【题型】证明题　【知识点】解析几何　【难度】hard
过抛物线 \(T:y^2 = 2px\ (p>0)\) 上的点 \(A(x_0,y_0)\) 的直线 \(l_1\)，\(l_2\) 分别交抛物线 \(T\) 于点 \(B\)，\(C\)。设直线 \(l_1\)，\(l_2\) 的斜率分别为 \(k_1\)，\(k_2\)，\(k_1k_2 = -4\)，当 \(x_0 = 0\) 且点 \(B\)，\(C\) 关于 \(x\) 轴对称时，\(\triangle ABC\) 的面积为 2.

(1) 求抛物线 \(T\) 的方程；

(2) 当 \(y_0 = 2\) 时，证明：直线 \(BC\) 过定点.

(3) 设 \(\triangle ABC\) 的外心 \(E\) 的坐标为 \((x_E,y_E)\)，\(BC\) 的中点 \(M\) 的坐标为 \((x_M,y_M)\)，证明：\(\dfrac{y_E}{y_M}\) 为定值。
【解答】
【答案】(1) \(y^2 = 4x\)

(2) \(BC\) 过定点 \((2,-2)\)，证明见解析

(3) \(\dfrac{y_E}{y_M} = \dfrac{1}{4}\)，证明见解析

【分析】(1) 先根据已知条件设出点 \(B\) 坐标，由 \(B\)、\(C\) 对称及斜率关系，用斜率公式求出 \(B\)、\(C\) 坐标，再根据三角形面积公式求出 \(p\)，进而得到抛物线方程.

(2) 设出 \(B\)、\(C\)、\(A\) 坐标，求出 \(k_1\)、\(k_2\)，根据 \(k_1k_2\) 的值得到 \(y_1\) 与 \(y_2\) 的关系，再求 \(k_{BC}\)，最后得出直线 \(BC\) 经过的定点.

(3) \(AB\) 与 \(EC_1\) 垂直得到 \(EC_1\) 斜率，利用 \(A\)、\(B\) 中点在 \(EC_1\) 上得出 \(EC_1\) 方程，设 \(EM\) 直线方程，\(EC_1\) 与之联立，通过变形相减求出 \(y_E\)，结合 \(y_M\) 的值及已知条件得出 \(\dfrac{y_E}{y_M}\) 的值.

【详解】
(1) 已知当 \(x_0 = 0\) 时，\(A(0,0)\)，\(B\)、\(C\) 关于 \(x\) 轴对称且 \(k_1k_2 = -4\)，

设 \(B\left(\dfrac{y_1^2}{2p},y_1\right)\ (y_1 > 0)\)，因为 \(k_1k_2 = -4\)，不妨设 \(k_1 = -k_2 = 2\)。

由斜率公式
\[
k_1 = \frac{y_1 - 0}{\frac{y_1^2}{2p} - 0} = 2,
\]
即 \(y_1 = 2 \cdot \frac{y_1^2}{2p}\)，解得 \(y_1 = p\)，所以 \(B\left(\dfrac{p}{2},p\right)\)，\(C\left(\dfrac{p}{2},-p\right)\)。

\(\triangle ABC\) 面积 \(S = \dfrac{1}{2} \cdot \dfrac{p}{2} \cdot 2p = \dfrac{p^2}{2} = 2\)，解得 \(p = 2\)，抛物线 \(T\) 方程为 \(y^2 = 4x\)。

(2) 设 \(B\left(\dfrac{y_1^2}{4},y_1\right)\)，\(C\left(\dfrac{y_2^2}{4},y_2\right)\)，\(A(1,2)\)，

则
\[
k_1 = \frac{y_1 - 2}{\frac{y_1^2}{4} - 1} = \frac{4}{y_1 + 2}, \quad k_2 = \frac{y_2 - 2}{\frac{y_2^2}{4} - 1} = \frac{4}{y_2 + 2}.
\]

因为 \(k_1k_2 = -4\)，则 \(\dfrac{4}{y_1 + 2} \cdot \dfrac{4}{y_2 + 2} = -4\)，所以 \((y_1 + 2)(y_2 + 2) = -4\)，即 \(y_1y_2 + 2(y_1 + y_2) + 8 = 0\)。

\[
k_{BC} = \frac{y_1 - y_2}{\frac{y_1^2}{4} - \frac{y_2^2}{4}} = \frac{4}{y_1 + y_2},
\]
所以直线 \(BC\) 方程 \(y - y_1 = \dfrac{4}{y_1 + y_2}\left(x - \dfrac{y_1^2}{4}\right)\)，整理得 \(y = \dfrac{4x + y_1y_2}{y_1 + y_2}\)。

把 \(y_1y_2 = -2(y_1 + y_2) - 8\) 代入直线 \(BC\) 方程，得 \(y = \dfrac{4(x - 2)}{y_1 + y_2} - 2\)，所以直线 \(BC\) 过定点 \((2,-2)\)。

(3) 设 \(A\left(\dfrac{y_0^2}{4},y_0\right)\)，\(AB\) 中点坐标是 \(C_1\left(\dfrac{y_0^2 + y_1^2}{8},\dfrac{y_0 + y_1}{2}\right)\)，

因为 \(AB \)与\(EC_1\)垂直，则 \(k_{AB} \cdot k_{EC_1} = -1\)，

已知 \(AB\) 斜率是 \(\dfrac{4}{y_0 + y_1}\)，所以 \(EC_1\) 斜率为 \(-\dfrac{y_0 + y_1}{4}\)。

根据直线点斜式，得出 \(EC_1\) 方程
\[
y - \frac{y_0 + y_1}{2} = -\frac{y_0 + y_1}{4}\left(x - \frac{y_0^2 + y_1^2}{8}\right),
\]
展开整理成
\[
y = -\frac{y_0 + y_1}{4}x + \frac{y_0 + y_1}{4}\left(\frac{y_0^2 + y_1^2}{8} + 2\right).
\]

同理可得直线 \(EM\) 方程 \(y = -\dfrac{y_0 + y_2}{4}x + \dfrac{y_0 + y_2}{4}\left(\dfrac{y_0^2 + y_2^2}{8} + 2\right)\)，与 \(EC_1\) 方程联立。

变形两式为
\[
\frac{y}{y_0 + y_1} = -\frac{x}{4} + \frac{1}{4}\left(\frac{y_0^2 + y_1^2}{8} + 2\right)
\]
和
\[
\frac{y}{y_0 + y_2} = -\frac{x}{4} + \frac{1}{4}\left(\frac{y_0^2 + y_2^2}{8} + 2\right).
\]

相减得
\[
\left(\frac{1}{y_0 + y_1} - \frac{1}{y_0 + y_2}\right)y = \frac{y_1^2 - y_2^2}{32},
\]
化简得 \(y_E = -\dfrac{(y_0 + y_1)(y_0 + y_2)}{16} \cdot \dfrac{y_1 + y_2}{2}\)。

已知 \(y_M = \dfrac{y_1 + y_2}{2}\)，则 \(\dfrac{y_E}{y_M} = -\dfrac{(y_0 + y_1)(y_0 + y_2)}{16}\)。

又 \((y_1 + y_0)(y_2 + y_0) = -4\)，代入得 \(\dfrac{y_E}{y_M} = \dfrac{1}{4}\).

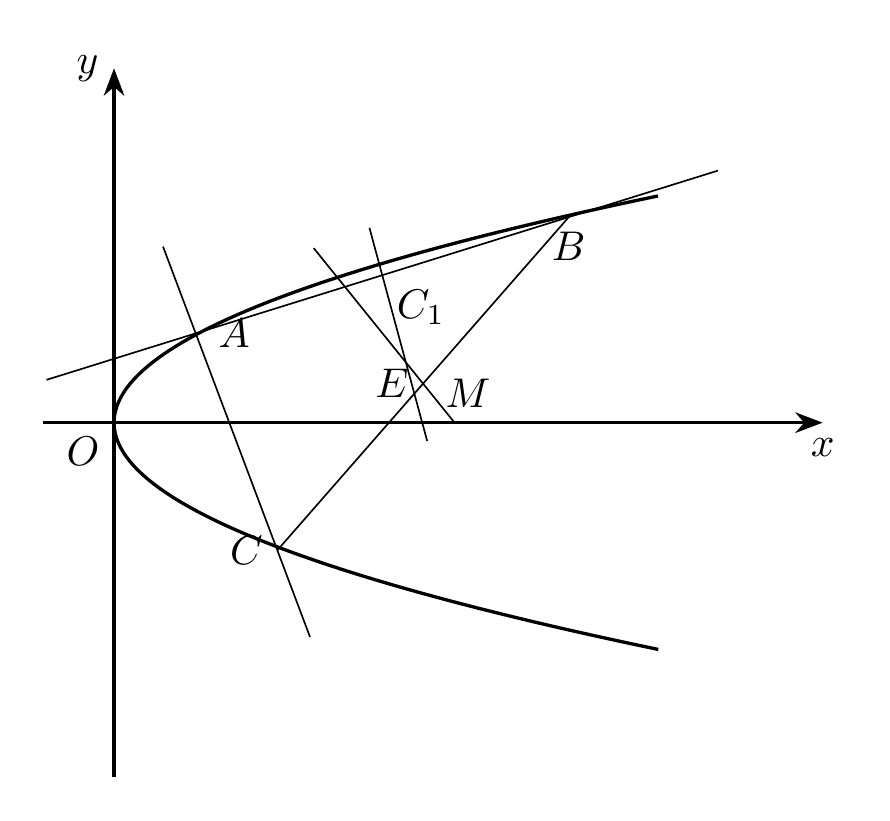